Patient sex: M
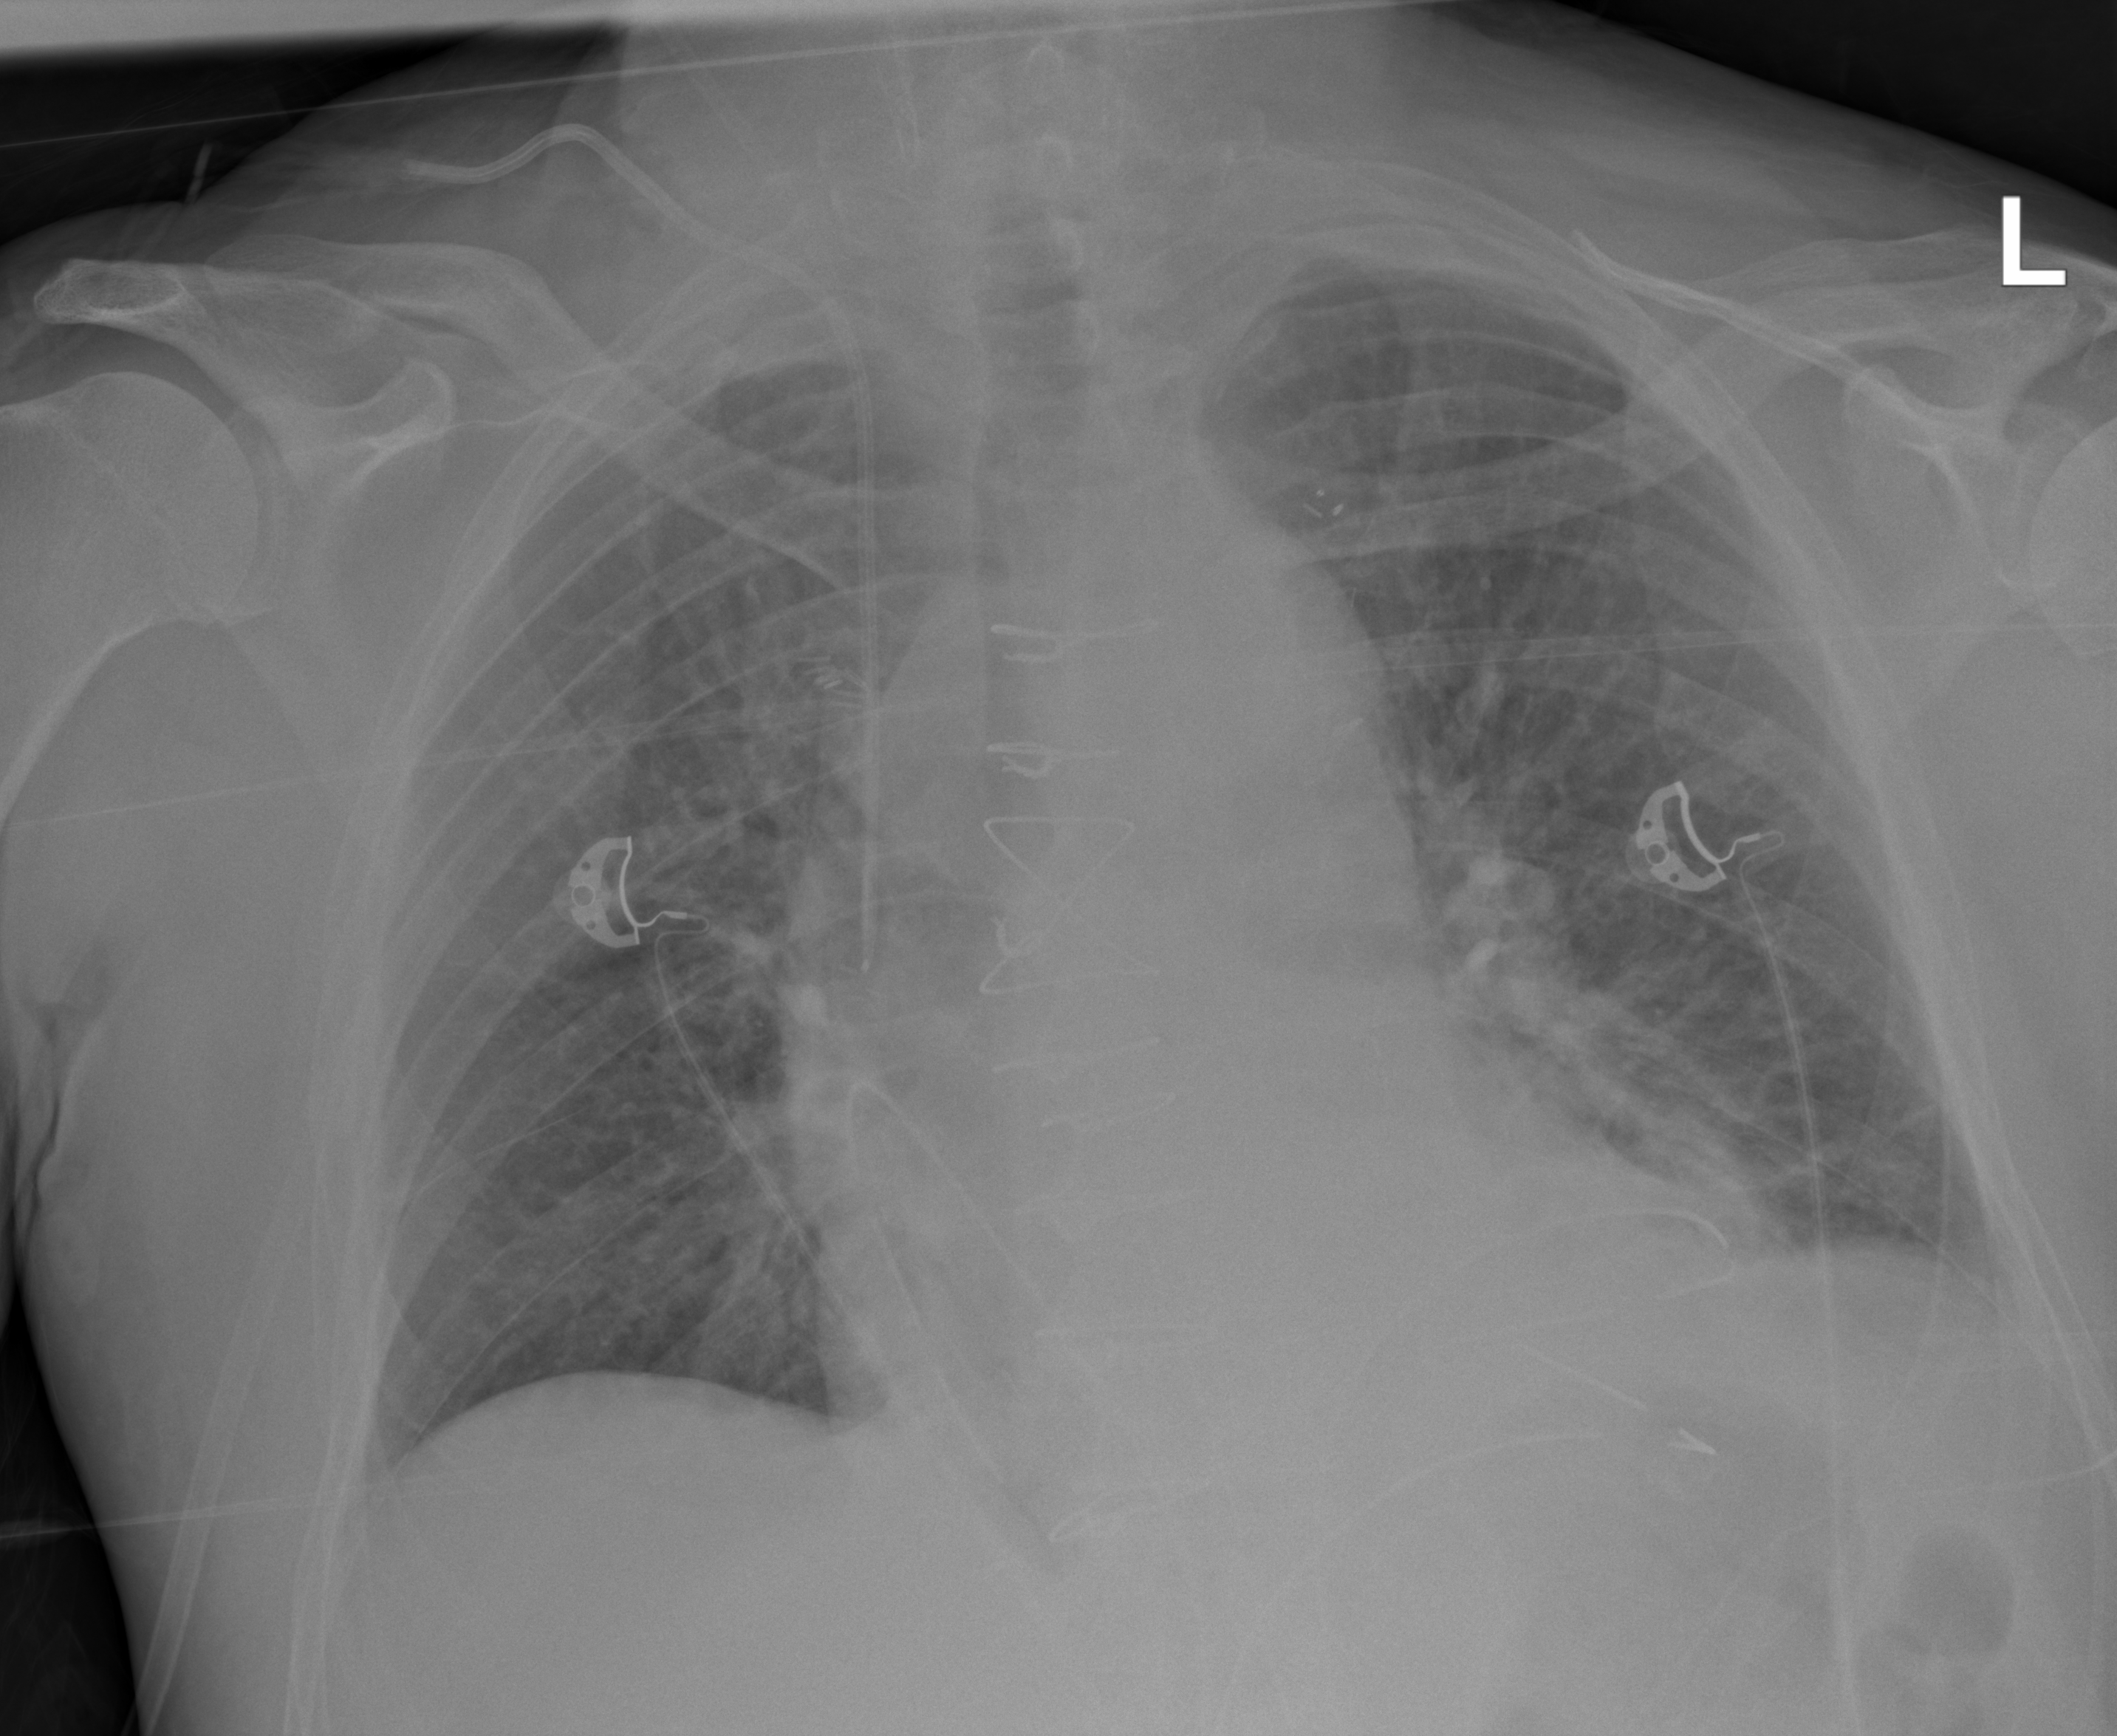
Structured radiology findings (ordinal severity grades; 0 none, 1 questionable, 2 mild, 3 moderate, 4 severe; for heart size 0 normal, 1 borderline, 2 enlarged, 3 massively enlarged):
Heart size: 2
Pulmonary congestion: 2
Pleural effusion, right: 0
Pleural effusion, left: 2
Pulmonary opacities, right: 0
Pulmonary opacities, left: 0
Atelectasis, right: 0
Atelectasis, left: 2